Field crop: tomato
Growth stage: 1
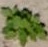
Species: solanum